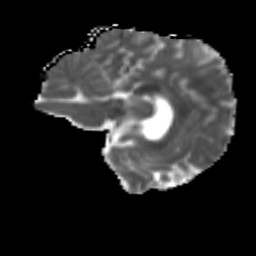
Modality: MD
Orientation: sagittal
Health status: ill
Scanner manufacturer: siemens
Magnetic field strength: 3 T
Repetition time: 6.7 s
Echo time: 0.1 s